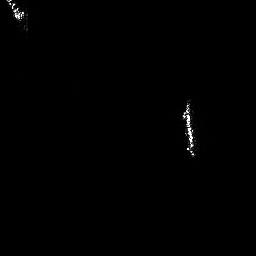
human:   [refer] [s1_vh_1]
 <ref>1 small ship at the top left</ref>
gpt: <box>[[0, 0, 9, 7, 0]]</box>